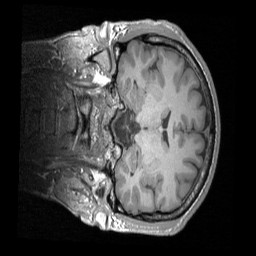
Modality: T1w
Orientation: coronal
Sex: male
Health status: ill
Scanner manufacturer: siemens
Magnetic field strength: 3 T
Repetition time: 1.66 s
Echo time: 0.00254 s